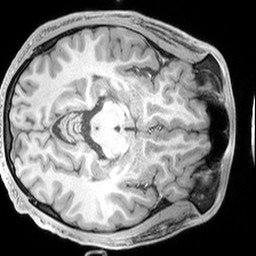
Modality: T1w
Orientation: axial
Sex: male
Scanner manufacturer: siemens
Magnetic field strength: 3 T
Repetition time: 2.3 s
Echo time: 0.00226 s